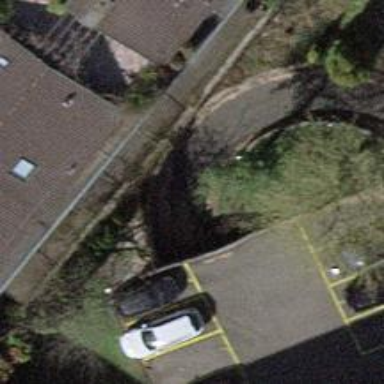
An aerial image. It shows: Parking entrance.